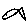
Label: fish